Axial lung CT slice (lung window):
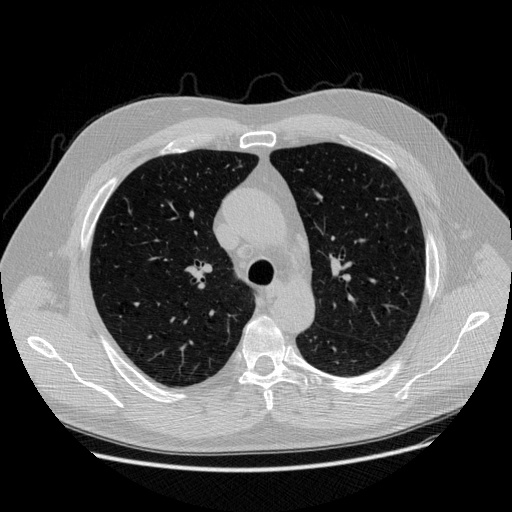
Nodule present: no